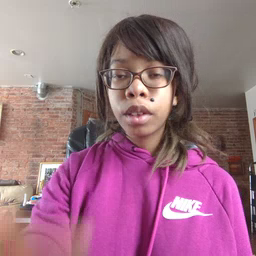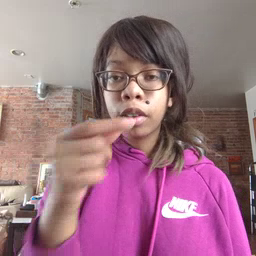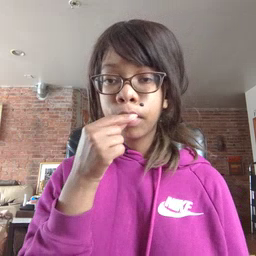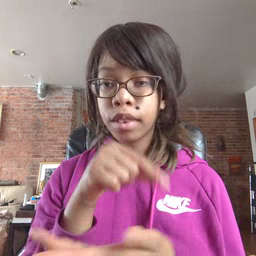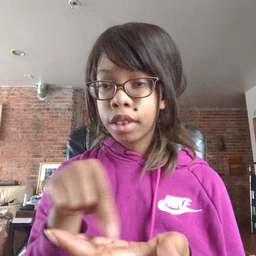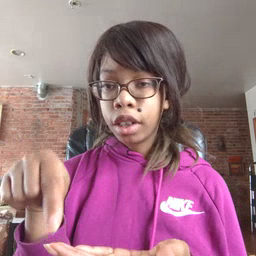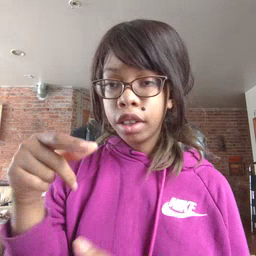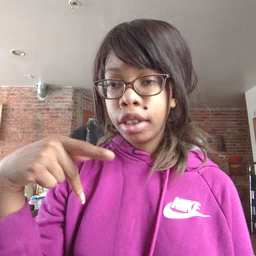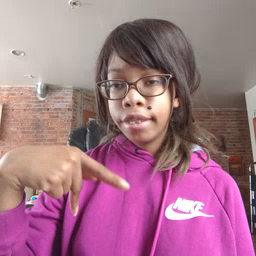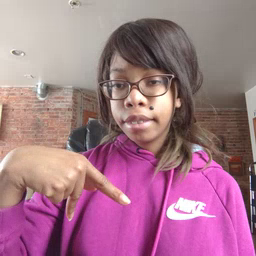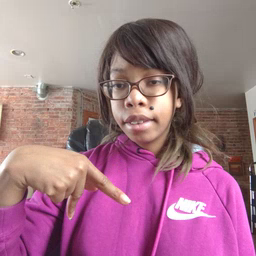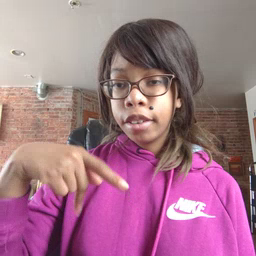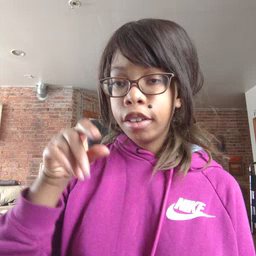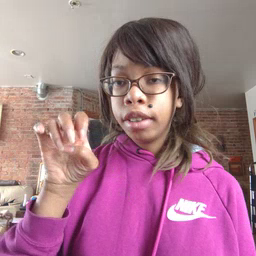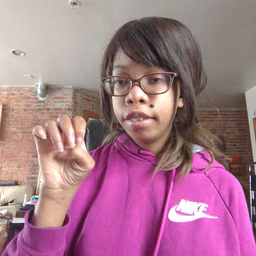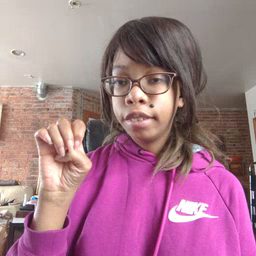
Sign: pen